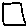
Label: square